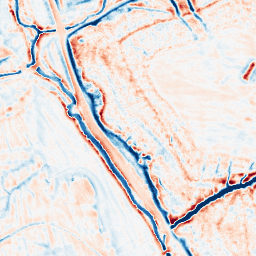
Category: edge_preserving
Decomposition family: bilateral
Decomposition parameters: d: 15
sigma_color: 50
sigma_space: 50
Upsampling method: regularized
Upsampling parameters: scale: 2
lambda_reg: 0.001
Upsampling scale: 2